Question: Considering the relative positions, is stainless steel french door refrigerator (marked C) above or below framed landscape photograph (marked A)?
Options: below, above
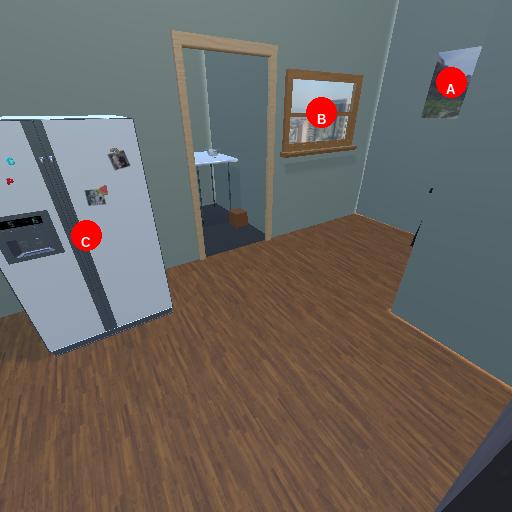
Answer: below